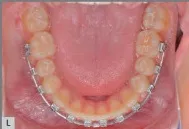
G-L) Completion of maxillary molar distalization.
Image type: medical_photograph (oral_photograph)